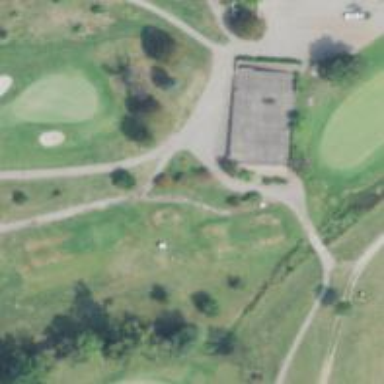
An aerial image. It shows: Pathway for golfing.